Question: This query would be too heavy, needs to be refactored. How can I do that?
Please help
'''
SELECT
contract_type, SUM(fte), ROUND(SUM(fte * 100 / t.s ), 0) AS "% of total"
FROM
design_studio_testing.empfinal_tableau
CROSS JOIN
(SELECT SUM(fte) AS s
FROM design_studio_testing.empfinal_tableau) t
GROUP BY
contract_type;
'''
Output should be like this:

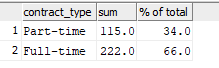
Answer: Use window functions:
'''
SELECT contract_type,
SUM(fte),
ROUND(SUM(fte) * 100.0 / SUM(SUM(fte)) OVER (), 0) AS "% of total"
FROM design_studio_testing.empfinal_tableau
GROUP BY contract_type;
'''
That said, your original version should not be that much slower than this, unless perhaps 'empfinal_tableau' is a view.
If it is a table, you could further speed this with an index on 'empfinal_tableau(contract_type, fte)'.